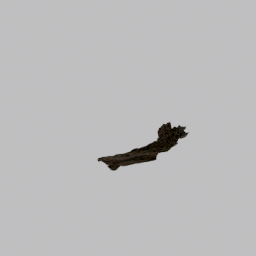
Label: nature